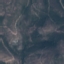
Label: HerbaceousVegetation